Chest X-ray. View position: PA
Patient age: 46
Patient sex: M
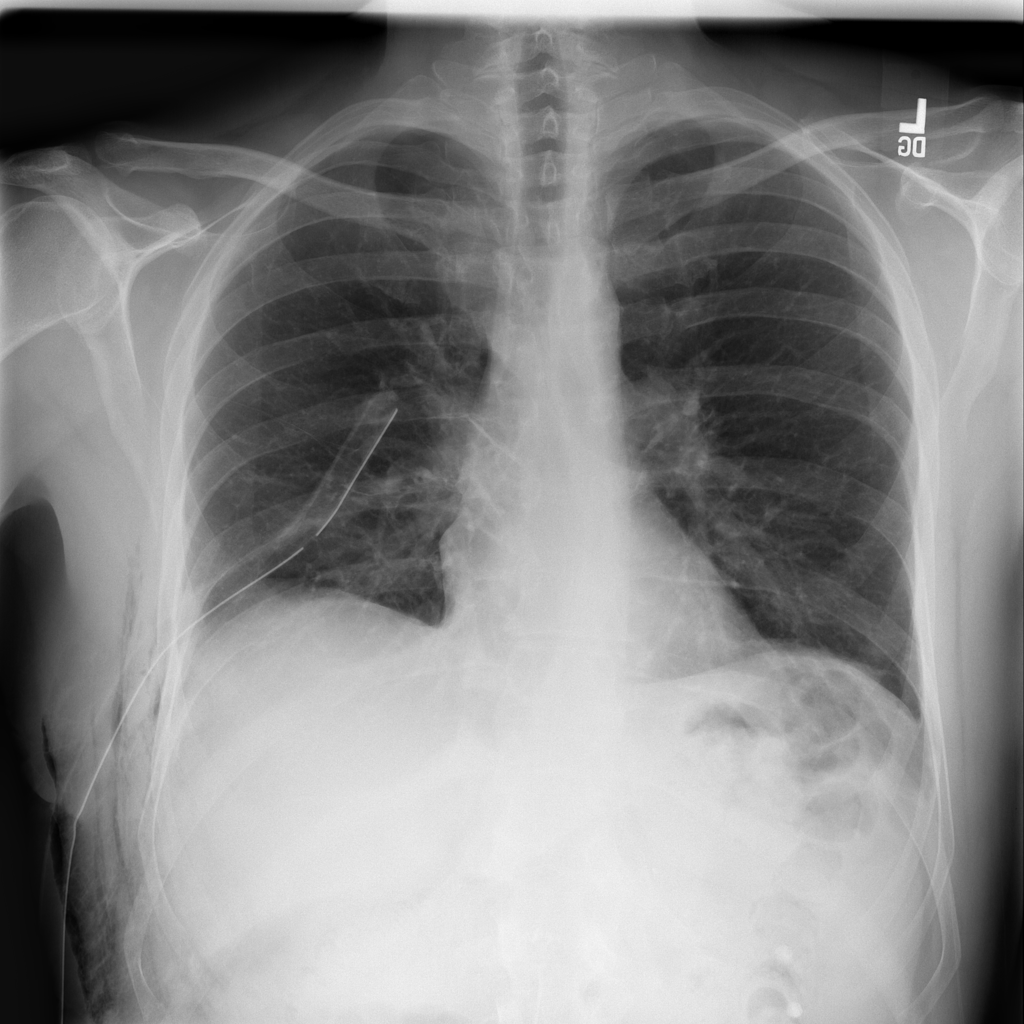
Finding: Pneumothorax